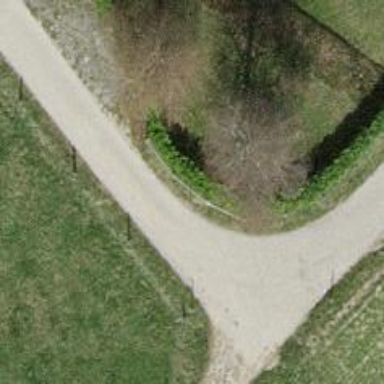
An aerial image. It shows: Well-maintained track road with grade 1 tracktype.